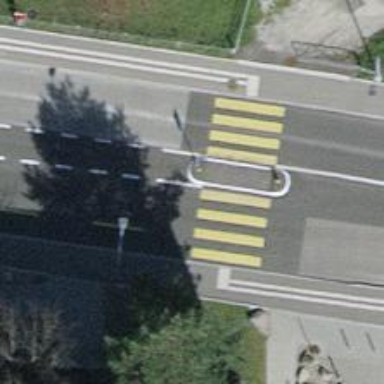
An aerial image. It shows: Marked zebra crossing with island.